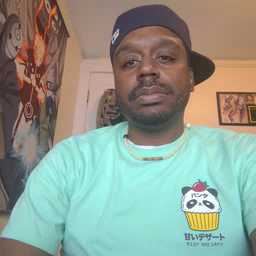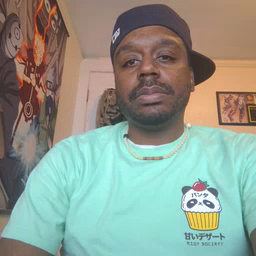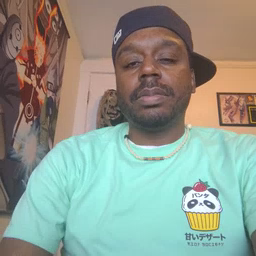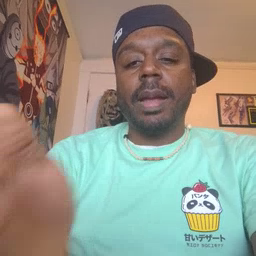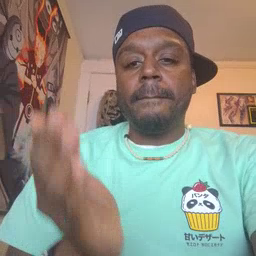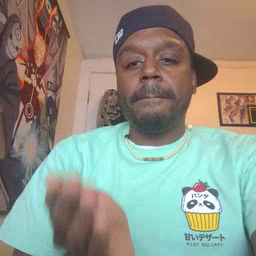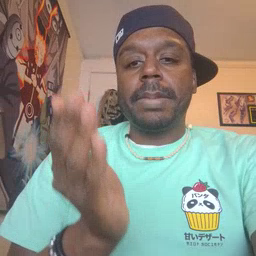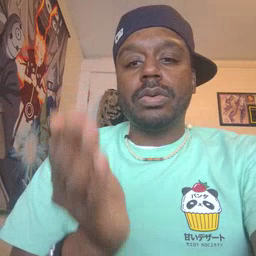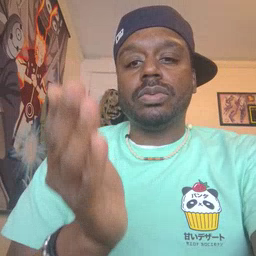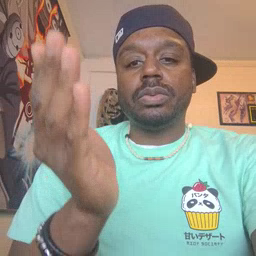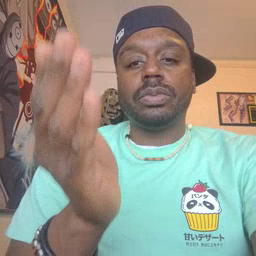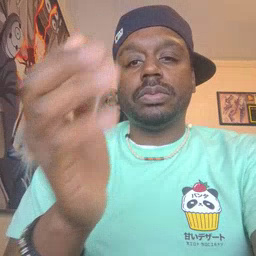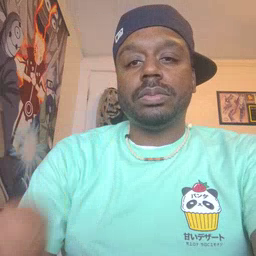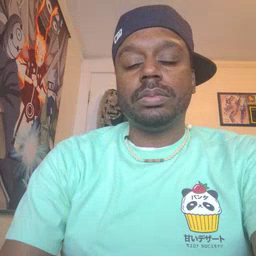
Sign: boat